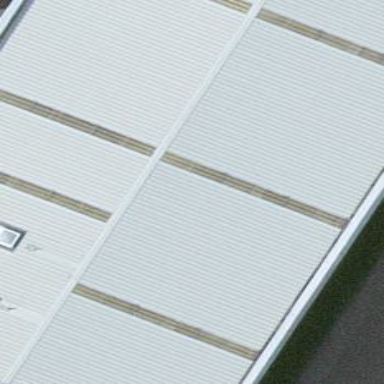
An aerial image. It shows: Industrial building.